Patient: sex M, age 46
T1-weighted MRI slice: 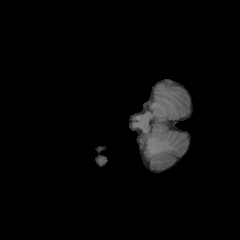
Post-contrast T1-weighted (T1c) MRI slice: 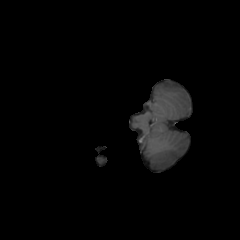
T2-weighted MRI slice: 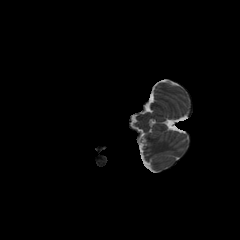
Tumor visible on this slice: no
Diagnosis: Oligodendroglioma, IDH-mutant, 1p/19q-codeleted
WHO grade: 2